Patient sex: M
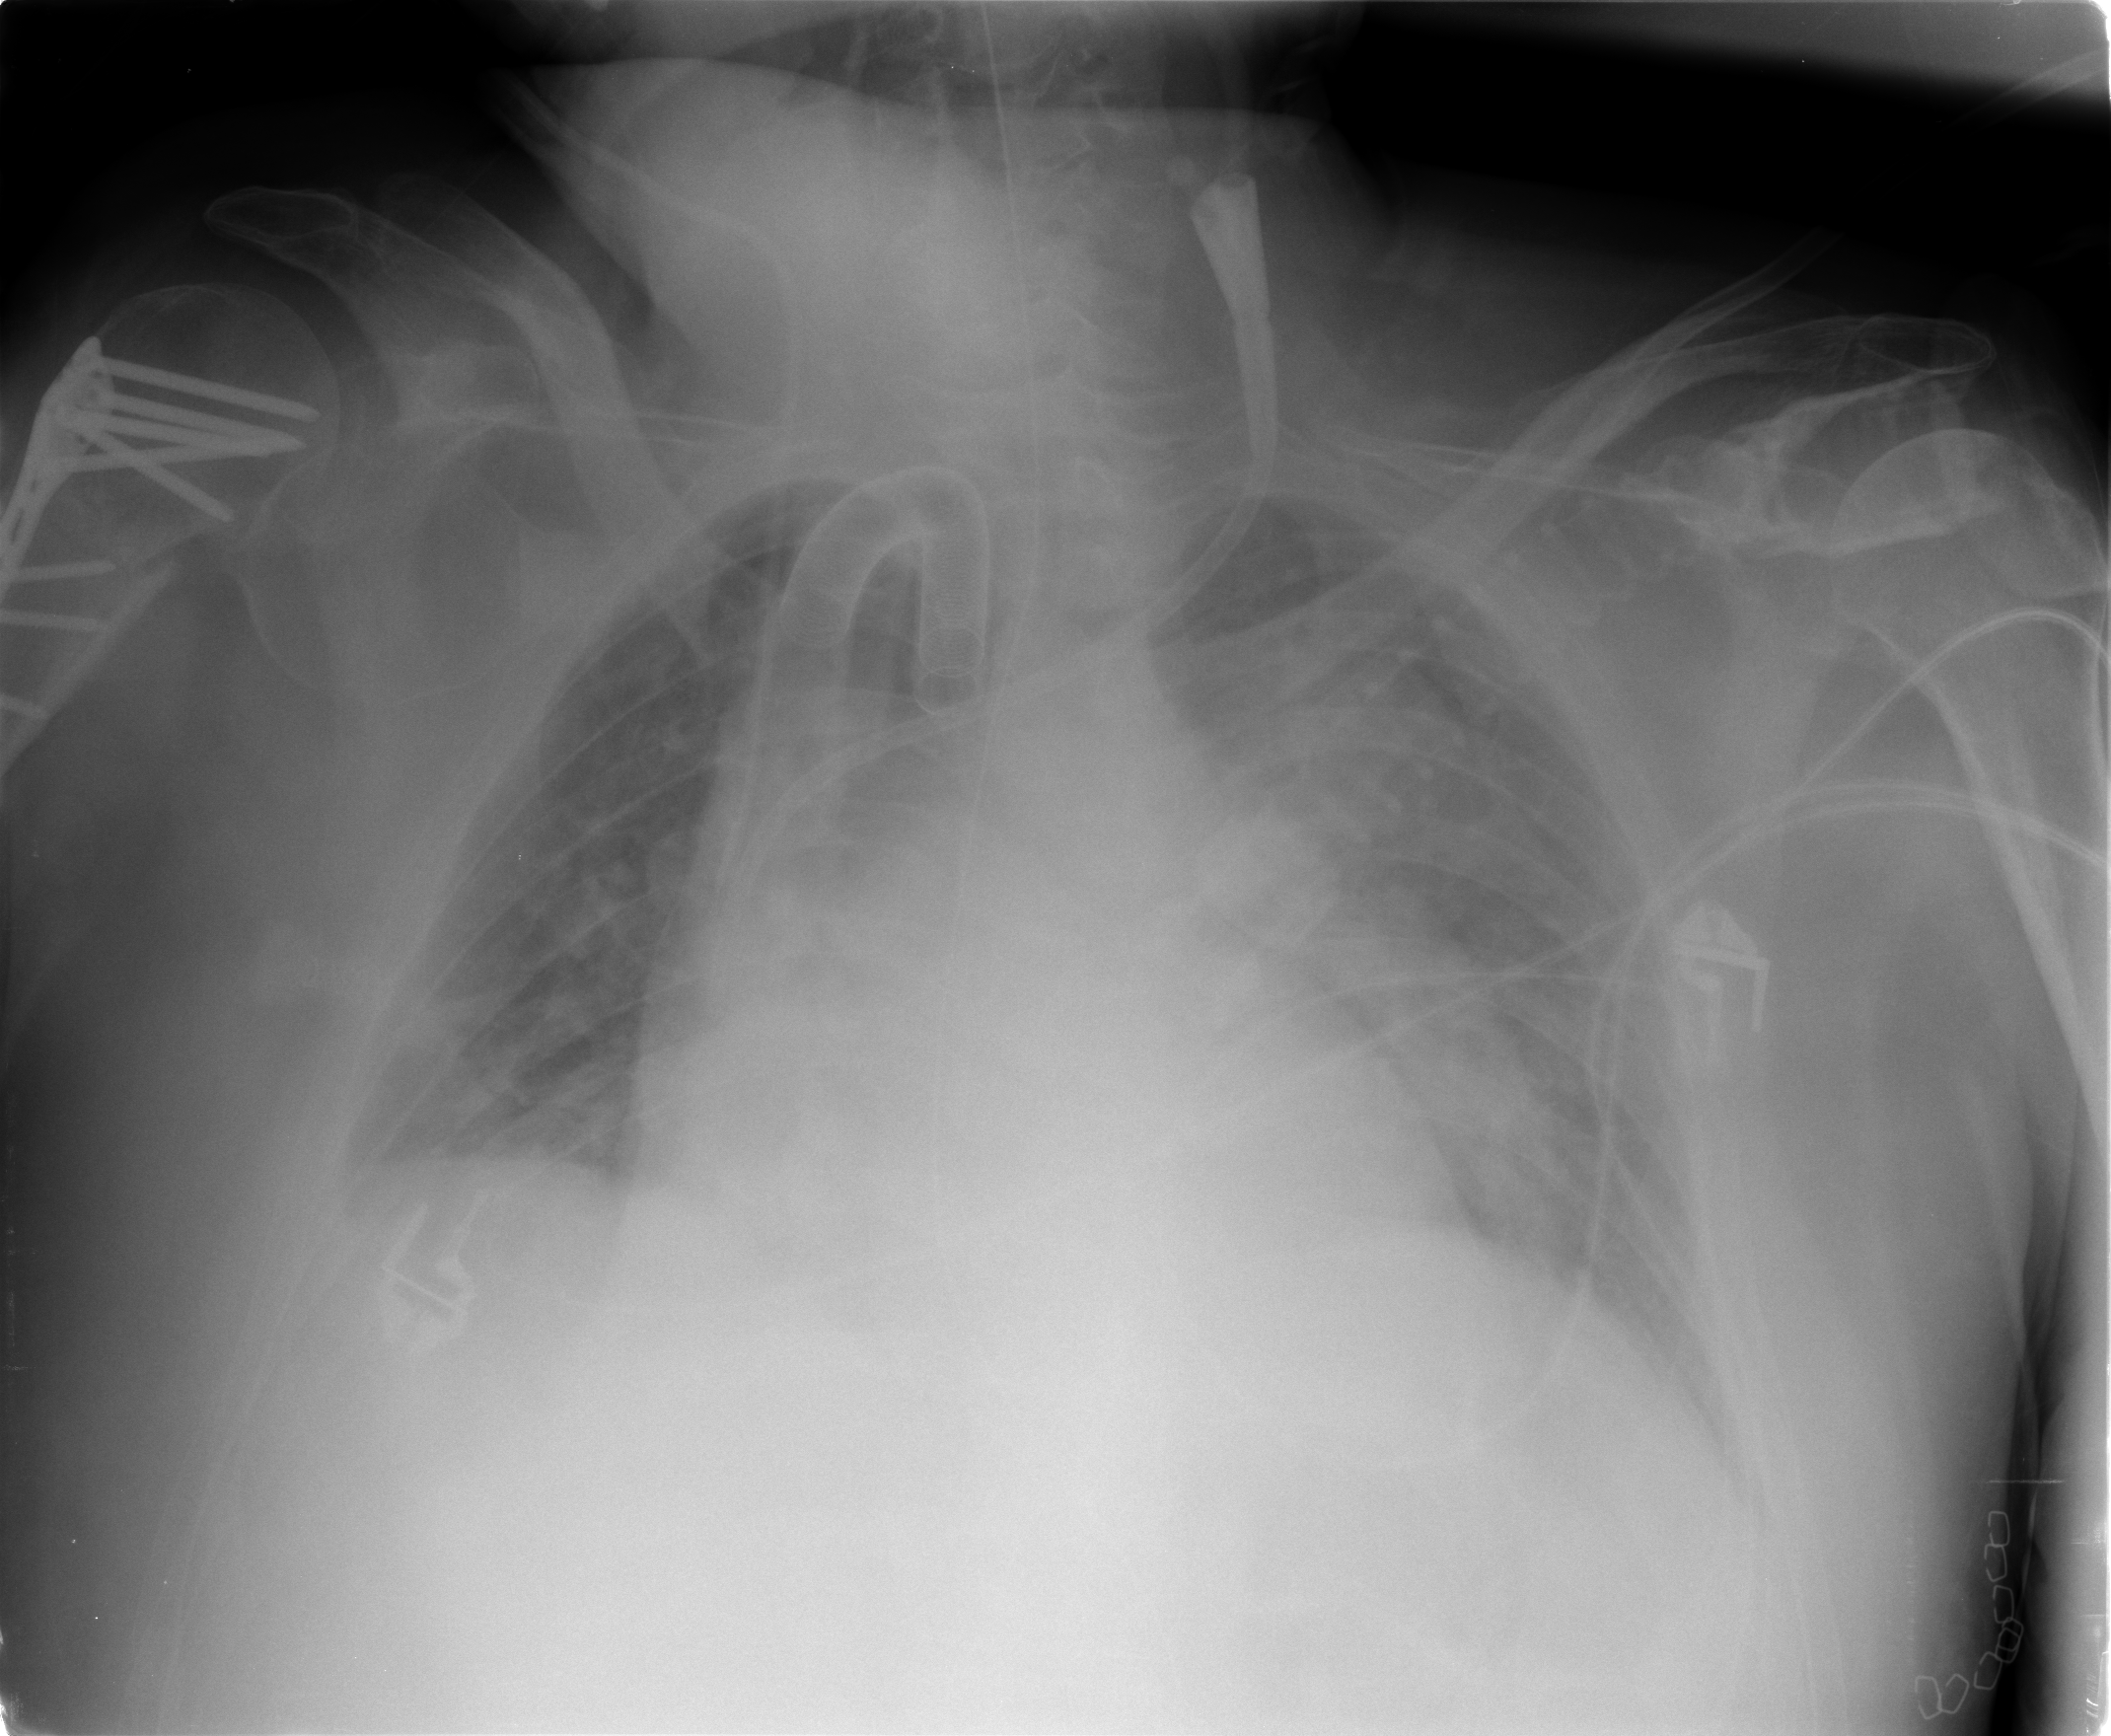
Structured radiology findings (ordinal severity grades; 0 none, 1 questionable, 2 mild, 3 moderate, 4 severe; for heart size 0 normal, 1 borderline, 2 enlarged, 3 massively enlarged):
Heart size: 2
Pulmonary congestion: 3
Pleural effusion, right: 2
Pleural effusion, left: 2
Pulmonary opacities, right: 2
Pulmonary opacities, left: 3
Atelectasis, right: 2
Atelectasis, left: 3